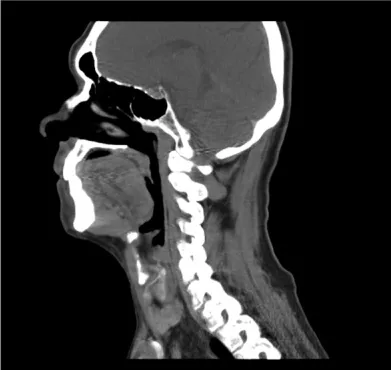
Sagittal view on T2-weighted magnetic resonance imaging at. Two.
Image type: radiology (mri)